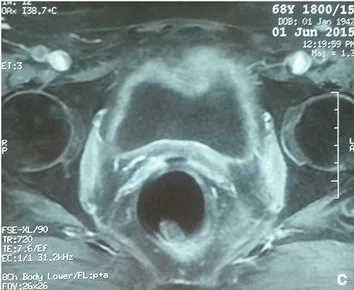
Sagittal.
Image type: radiology (mri)